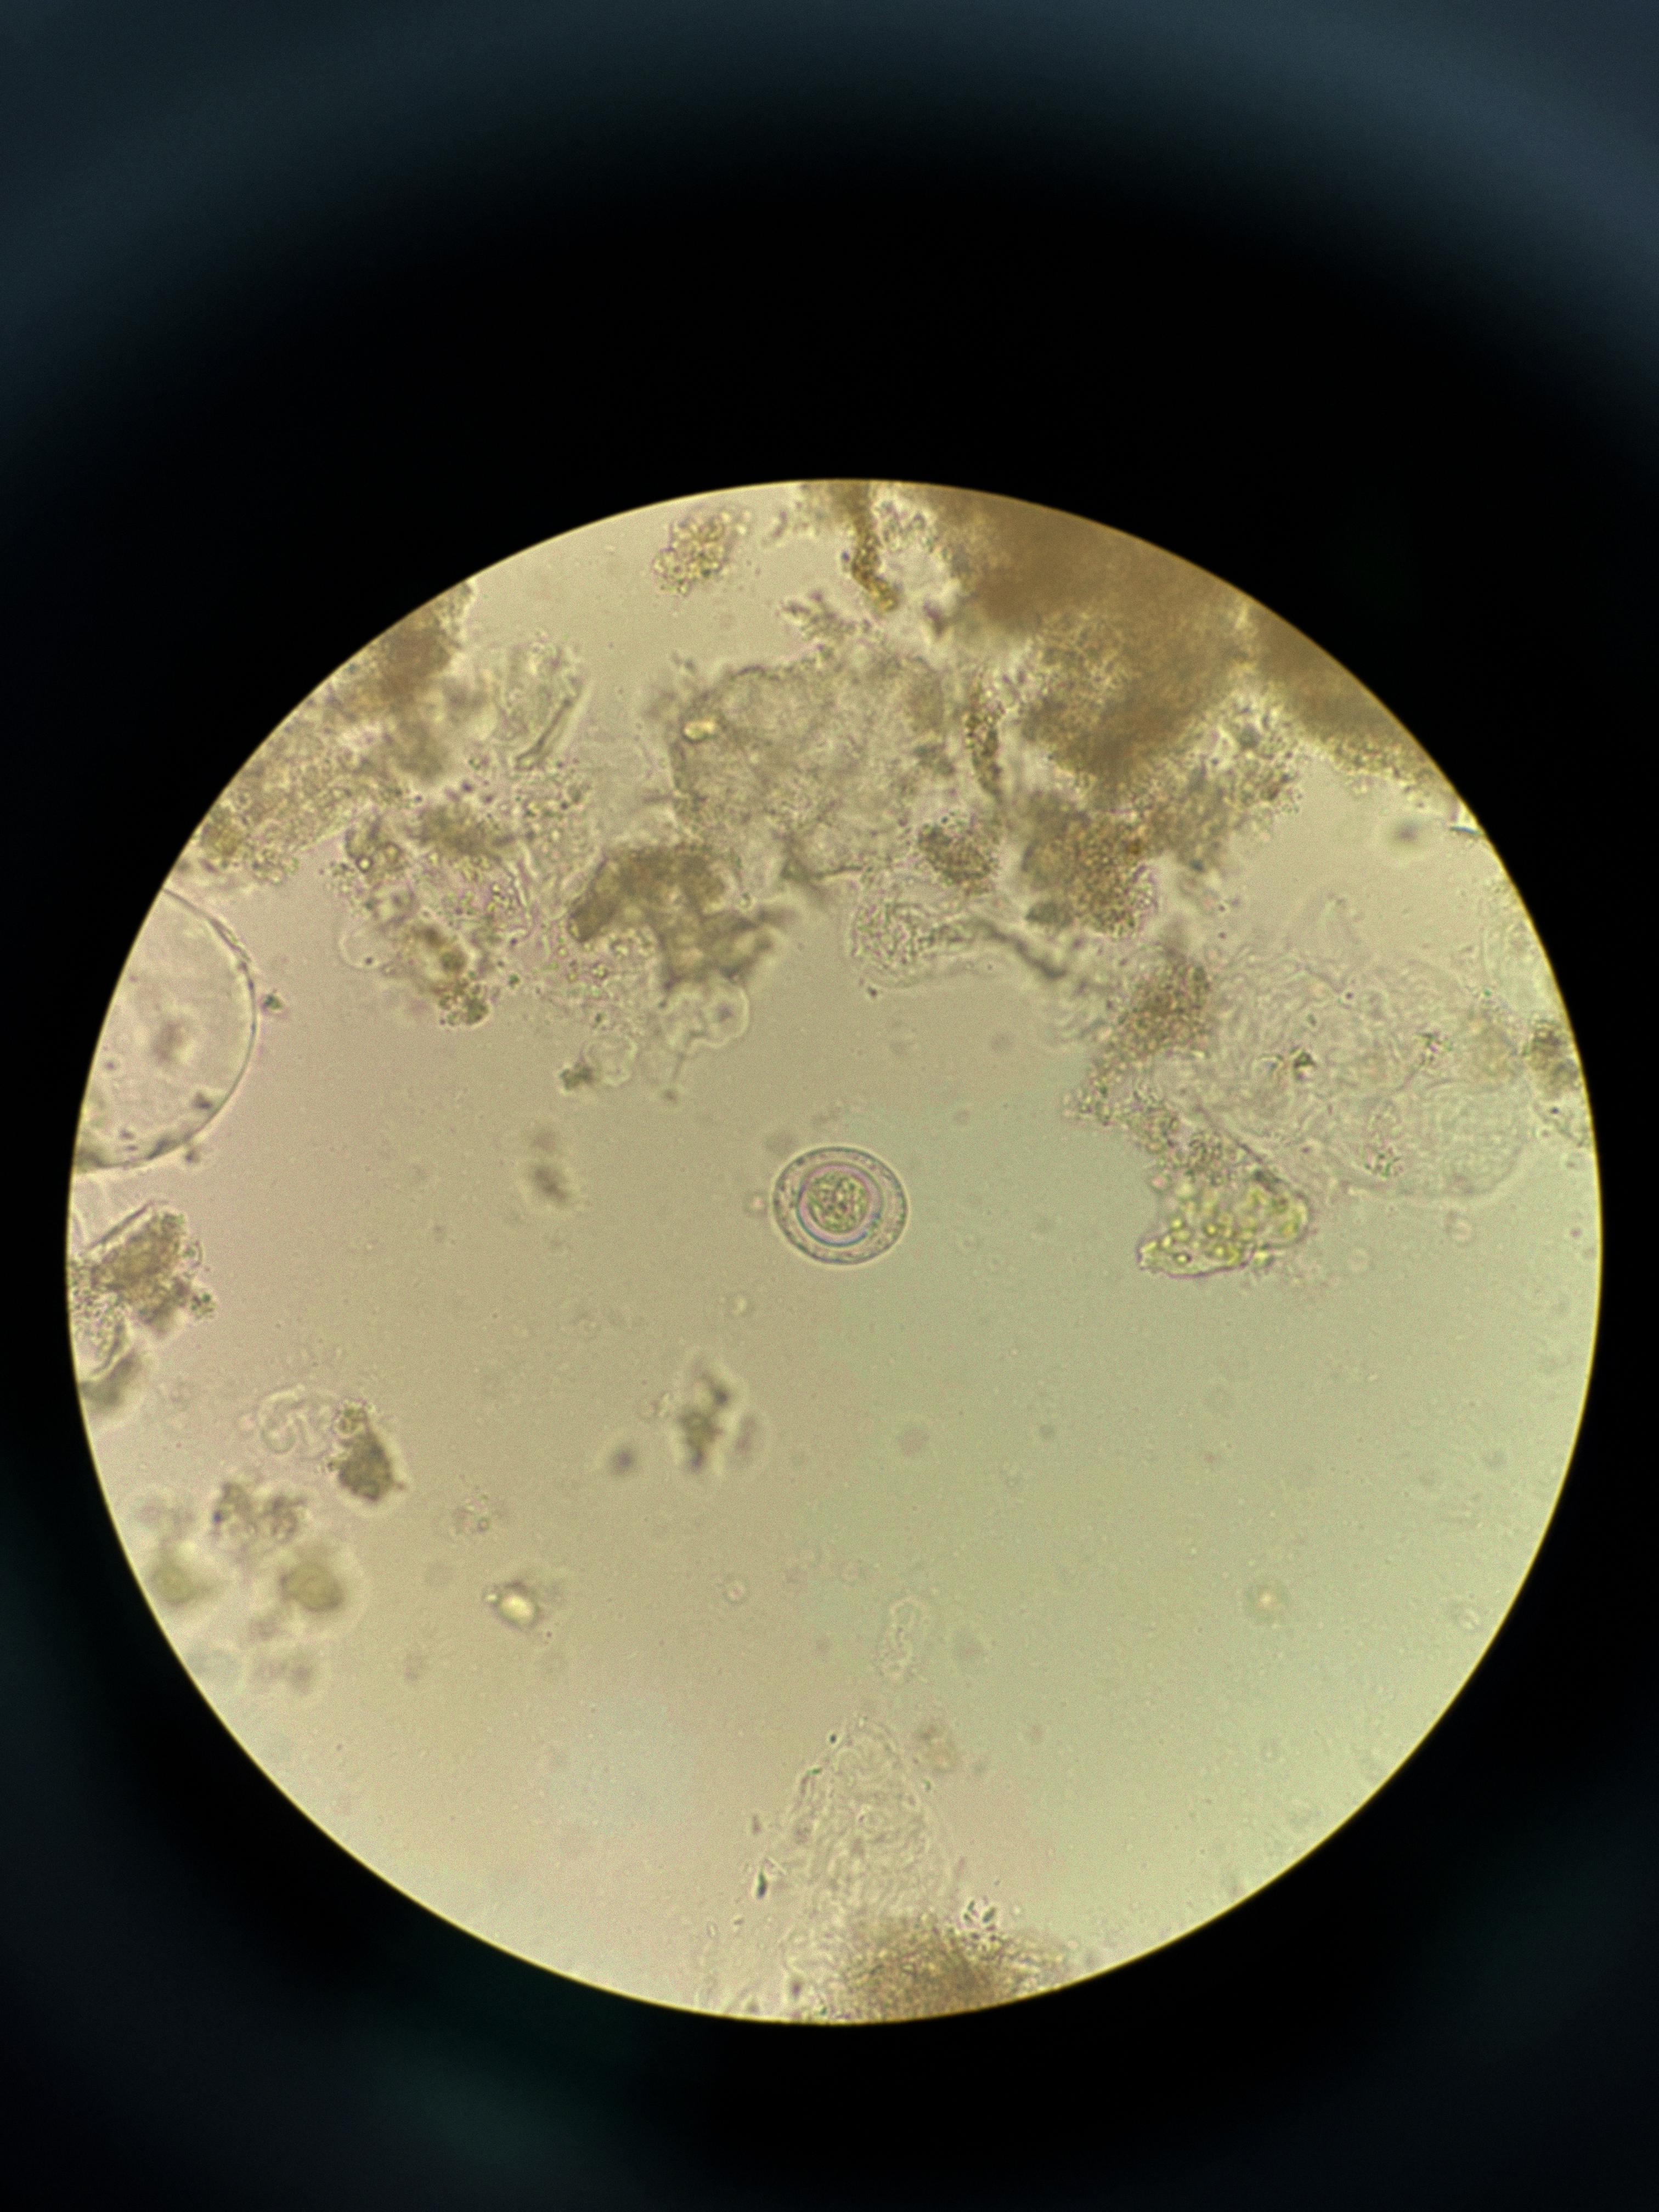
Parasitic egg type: Hymenolepis nana